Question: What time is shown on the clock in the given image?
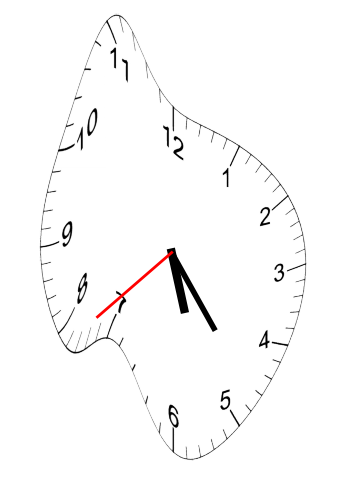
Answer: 05:23:38